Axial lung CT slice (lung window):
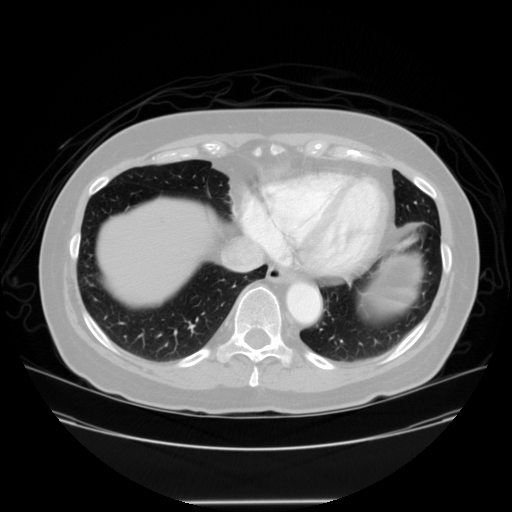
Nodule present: no